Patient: sex M, age 71
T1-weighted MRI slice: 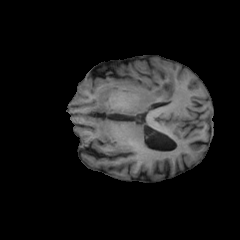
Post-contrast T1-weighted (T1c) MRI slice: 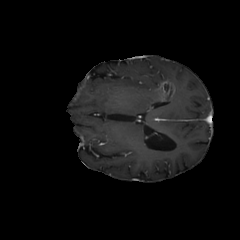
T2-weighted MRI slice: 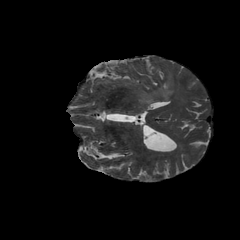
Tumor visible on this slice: yes
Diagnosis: Glioblastoma, IDH-wildtype
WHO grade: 4